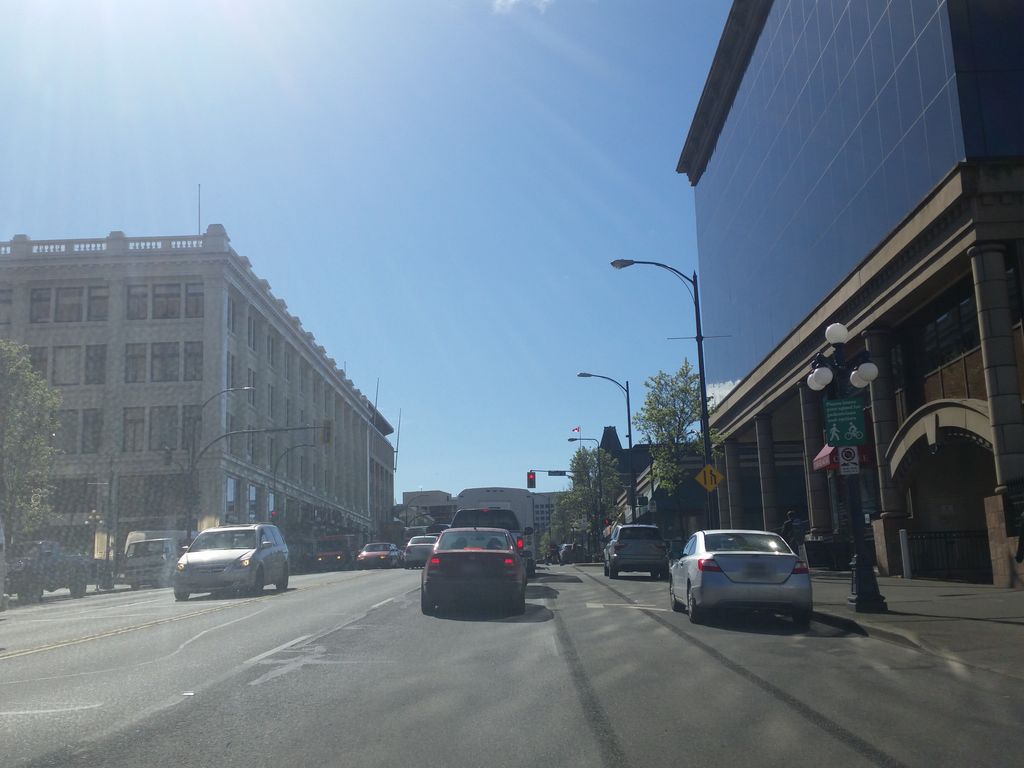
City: victoria